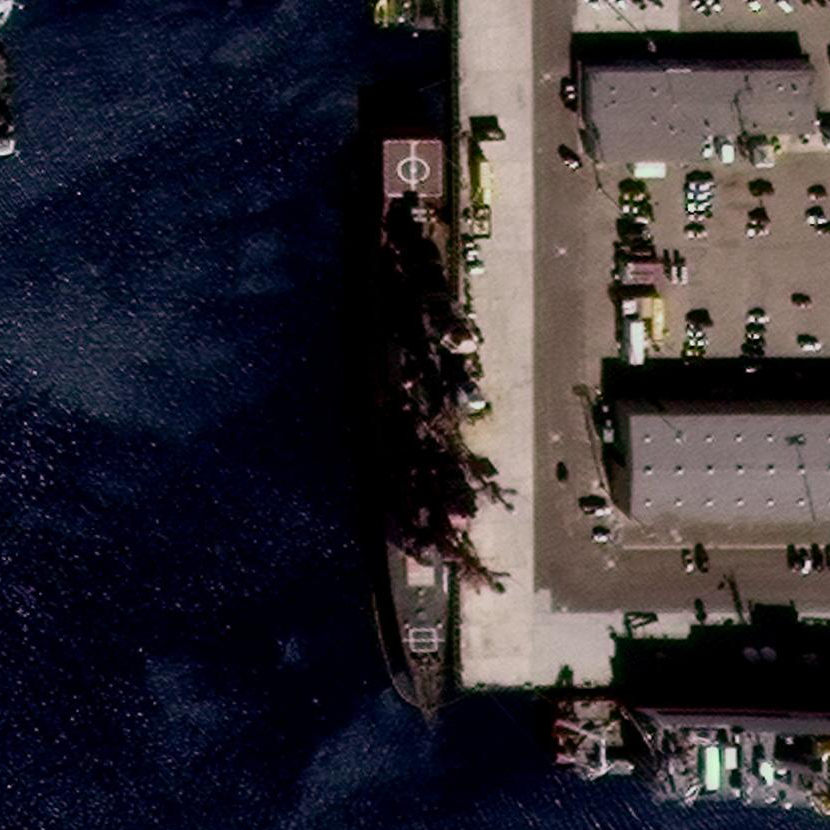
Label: cruiser